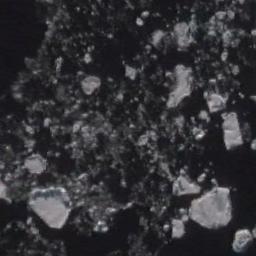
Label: sea_ice